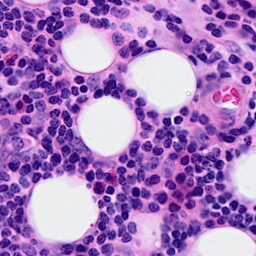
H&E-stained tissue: Breast